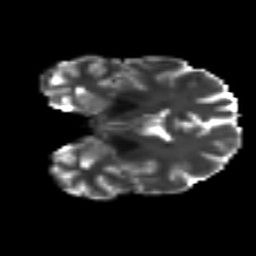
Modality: T2w
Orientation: coronal
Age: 33
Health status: ill
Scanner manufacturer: philips
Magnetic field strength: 3 T
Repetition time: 9 s
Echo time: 0.127 s